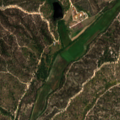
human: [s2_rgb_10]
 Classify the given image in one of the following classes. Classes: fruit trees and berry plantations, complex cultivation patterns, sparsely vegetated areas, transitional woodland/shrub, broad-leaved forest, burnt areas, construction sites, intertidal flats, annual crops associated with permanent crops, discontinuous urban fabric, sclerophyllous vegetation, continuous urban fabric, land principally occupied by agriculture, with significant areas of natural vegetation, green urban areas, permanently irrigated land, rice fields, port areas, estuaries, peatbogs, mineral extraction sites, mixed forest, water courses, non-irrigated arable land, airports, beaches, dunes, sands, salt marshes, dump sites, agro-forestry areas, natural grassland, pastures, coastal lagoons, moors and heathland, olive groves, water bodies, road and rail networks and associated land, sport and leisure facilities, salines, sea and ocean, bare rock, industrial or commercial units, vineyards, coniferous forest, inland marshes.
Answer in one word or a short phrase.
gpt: permanently irrigated land, broad-leaved forest